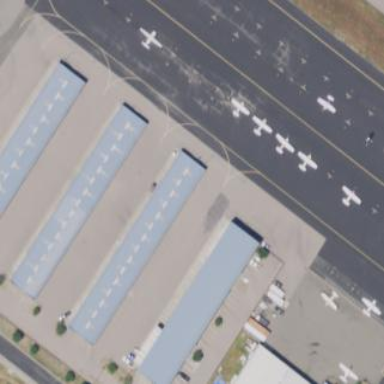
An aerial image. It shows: Hangar at the airport.